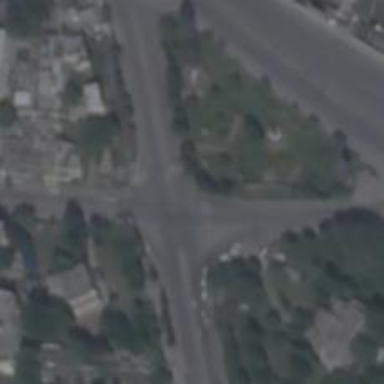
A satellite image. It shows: Crossing road.